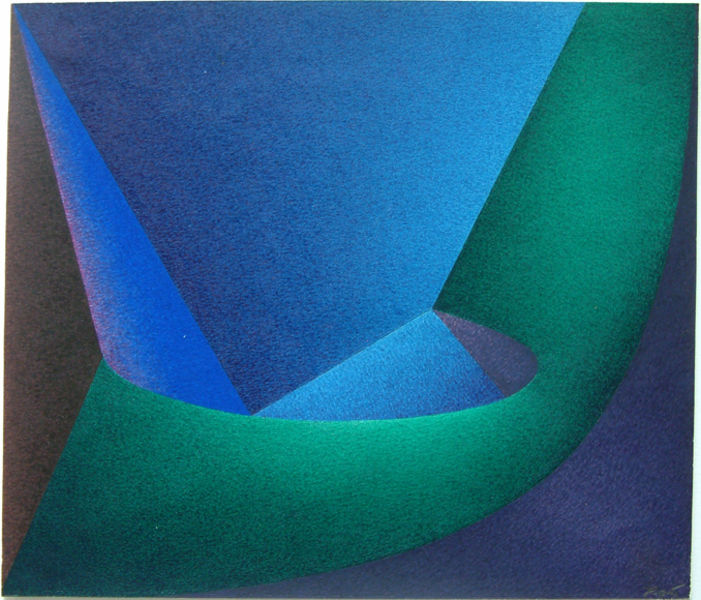
Titel: Geometrical Abstraction, Geometrical Abstraction
Künstler: Vil’iam Brui
Standort: Amherst (Massachusetts, USA)
Institution: Mead Art Museum, Amherst College
Schlagwörter: blue, black, green, grey, brown, frame, cubist, purple, abstract, geometric, shapes, planes, linear, space, angle, russian, triangle, circular, gradient, curvilinear, deep blue, color fields, architectural space